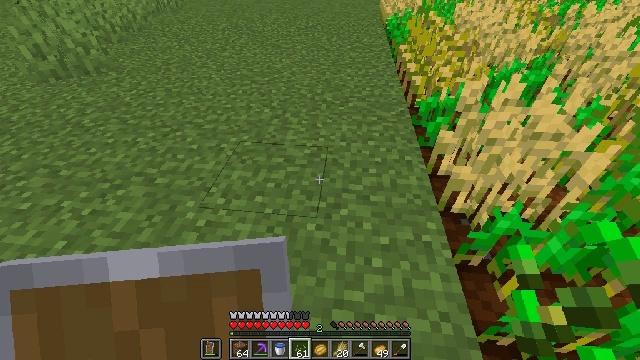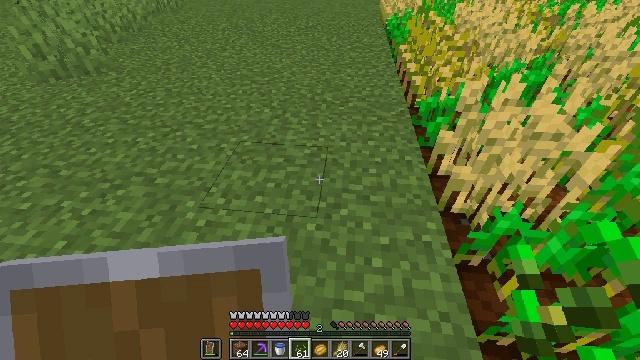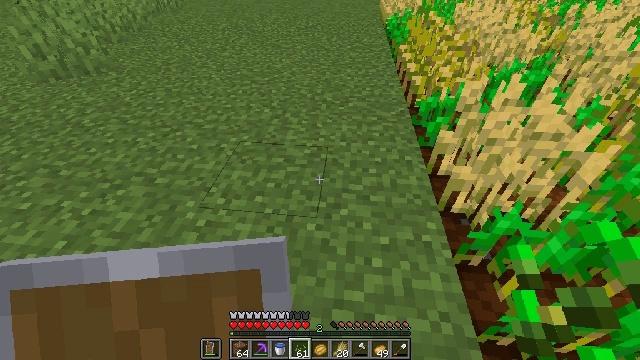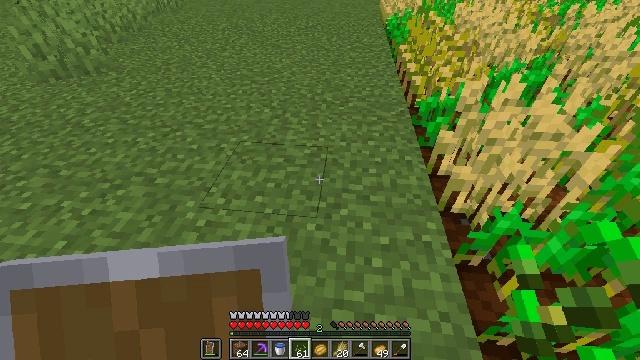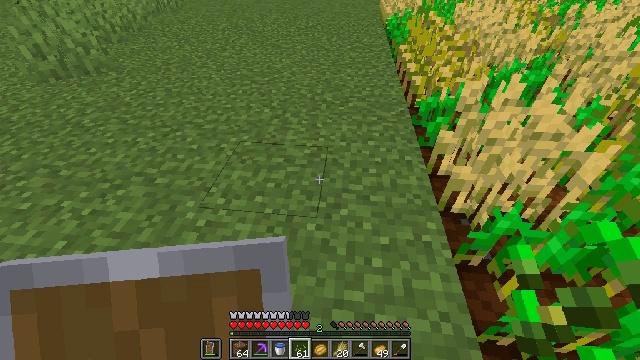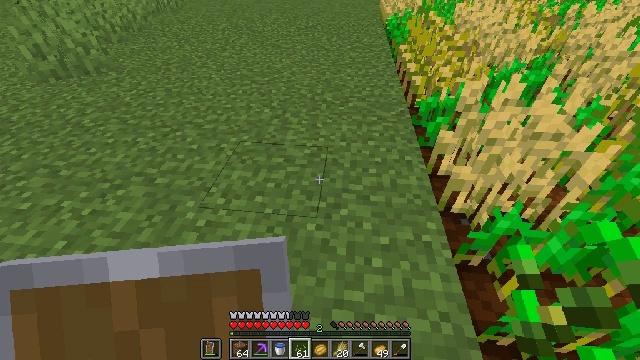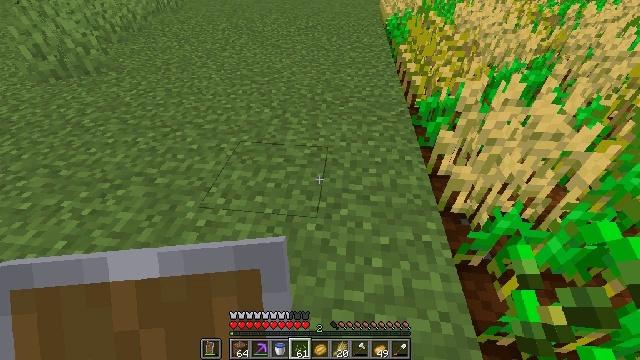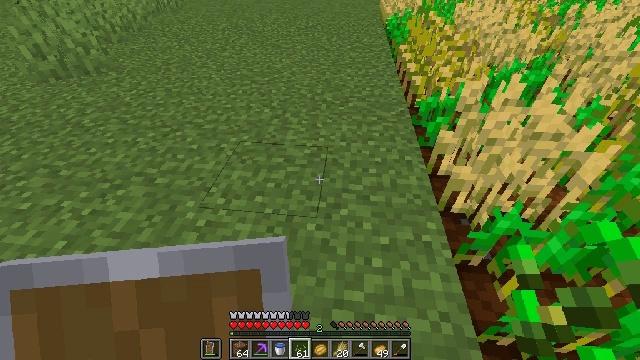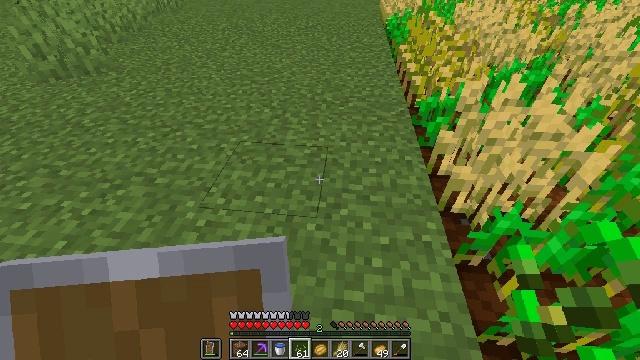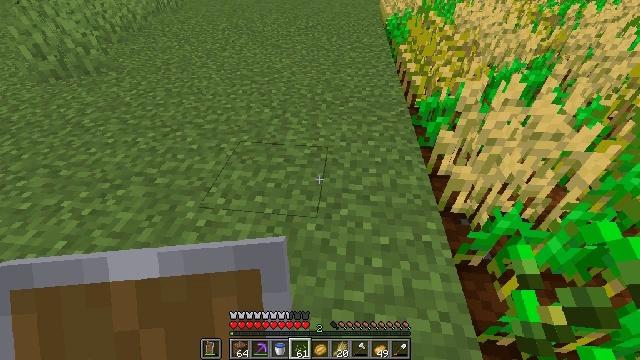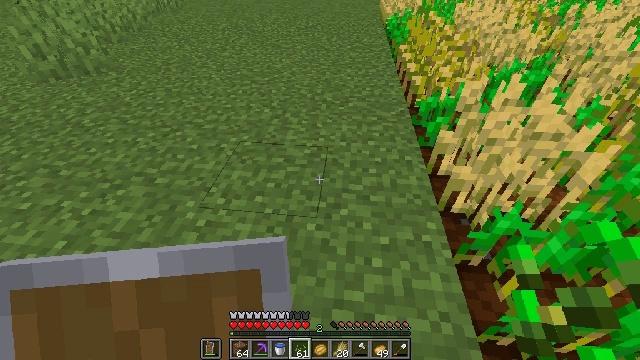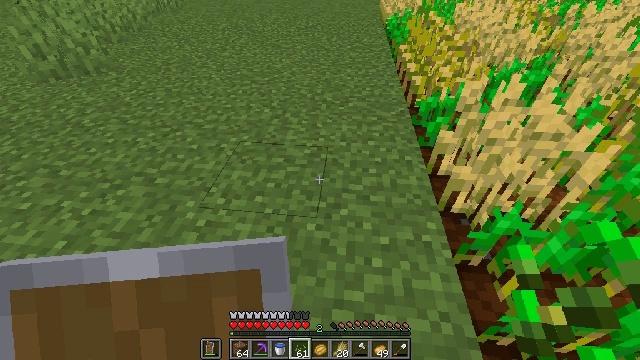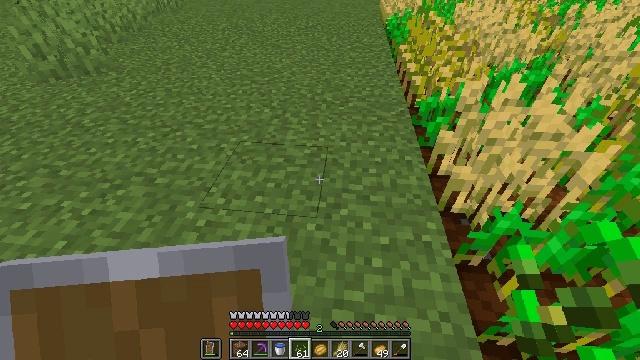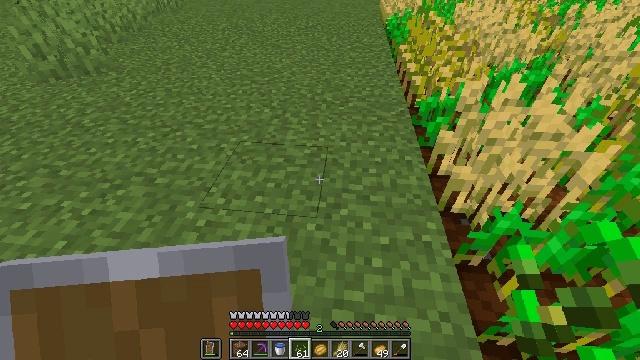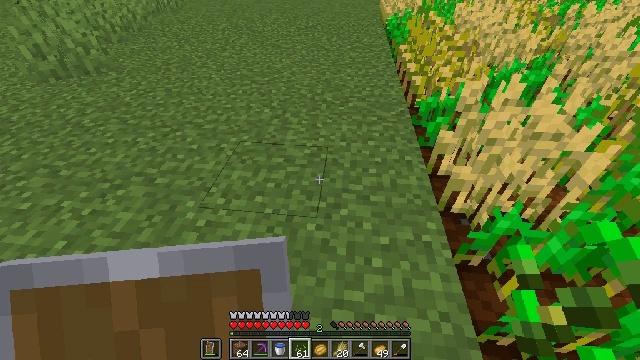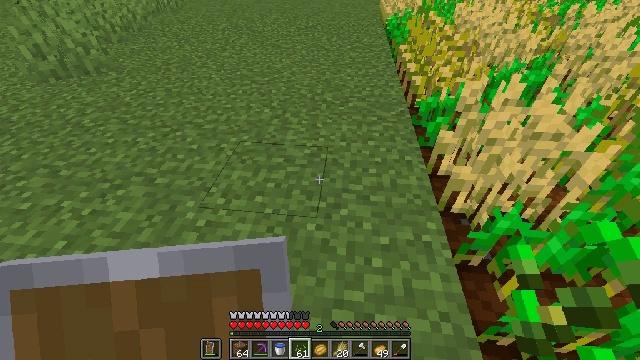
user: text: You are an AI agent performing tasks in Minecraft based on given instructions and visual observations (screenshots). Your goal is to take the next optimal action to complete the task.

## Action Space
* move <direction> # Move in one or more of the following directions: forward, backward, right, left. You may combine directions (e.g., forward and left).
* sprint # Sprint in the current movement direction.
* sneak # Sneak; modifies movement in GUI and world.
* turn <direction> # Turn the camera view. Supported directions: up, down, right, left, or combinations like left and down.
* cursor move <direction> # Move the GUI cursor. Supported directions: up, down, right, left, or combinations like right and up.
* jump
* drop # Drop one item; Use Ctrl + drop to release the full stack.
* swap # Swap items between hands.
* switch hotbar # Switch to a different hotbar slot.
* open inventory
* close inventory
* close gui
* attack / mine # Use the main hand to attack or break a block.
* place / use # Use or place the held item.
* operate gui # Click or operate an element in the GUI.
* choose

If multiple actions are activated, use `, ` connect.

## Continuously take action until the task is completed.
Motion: motion action
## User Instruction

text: Collect wheat crops.
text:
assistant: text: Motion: no_op
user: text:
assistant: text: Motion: no_op
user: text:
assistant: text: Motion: no_op
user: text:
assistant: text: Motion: no_op
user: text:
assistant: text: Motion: no_op
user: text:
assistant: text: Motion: no_op
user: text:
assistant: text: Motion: no_op
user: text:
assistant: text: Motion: no_op
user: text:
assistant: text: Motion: no_op
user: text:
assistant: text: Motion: no_op
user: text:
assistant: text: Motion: no_op
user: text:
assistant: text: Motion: no_op
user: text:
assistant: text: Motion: no_op
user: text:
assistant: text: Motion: no_op
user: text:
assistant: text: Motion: no_op
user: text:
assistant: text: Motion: no_op
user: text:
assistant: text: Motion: no_op
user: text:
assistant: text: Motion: no_op
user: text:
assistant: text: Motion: no_op
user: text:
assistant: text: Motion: no_op
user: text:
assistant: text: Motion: no_op
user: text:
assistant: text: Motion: no_op
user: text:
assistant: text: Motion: no_op
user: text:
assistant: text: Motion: no_op
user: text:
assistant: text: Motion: no_op
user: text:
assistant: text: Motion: no_op
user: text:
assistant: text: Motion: no_op
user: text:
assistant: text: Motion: no_op
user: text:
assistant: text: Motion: no_op
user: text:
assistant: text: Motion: no_op